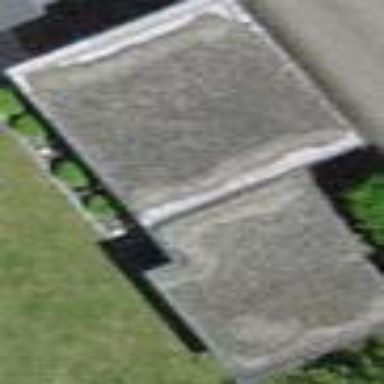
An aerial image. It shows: Shed building.